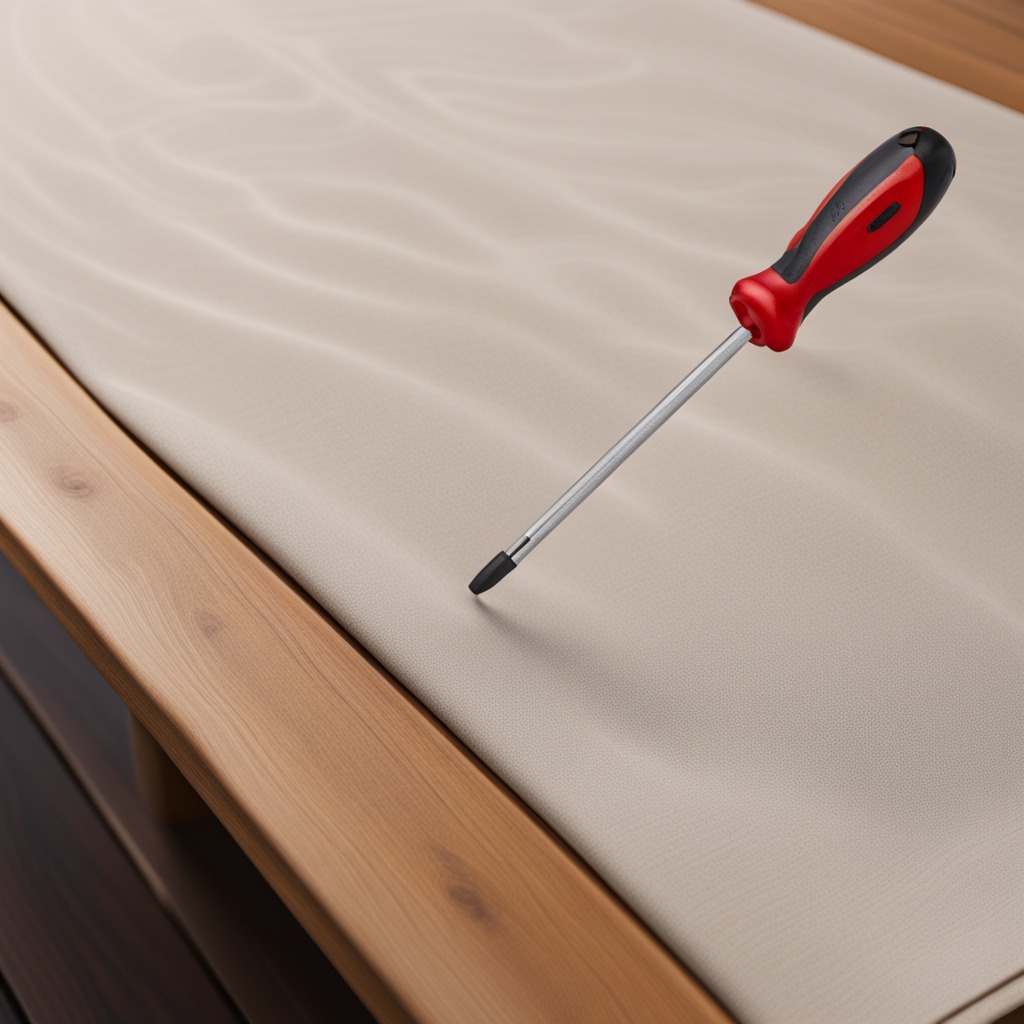
A screwdriver is lying on the wooden table.